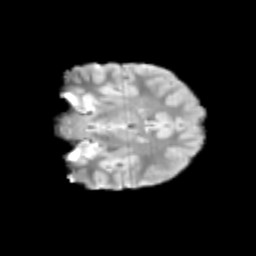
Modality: T2w
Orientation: coronal
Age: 12
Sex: female
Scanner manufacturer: siemens
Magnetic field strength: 3 T
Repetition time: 3.8 s
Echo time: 0.07 s